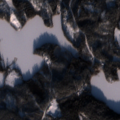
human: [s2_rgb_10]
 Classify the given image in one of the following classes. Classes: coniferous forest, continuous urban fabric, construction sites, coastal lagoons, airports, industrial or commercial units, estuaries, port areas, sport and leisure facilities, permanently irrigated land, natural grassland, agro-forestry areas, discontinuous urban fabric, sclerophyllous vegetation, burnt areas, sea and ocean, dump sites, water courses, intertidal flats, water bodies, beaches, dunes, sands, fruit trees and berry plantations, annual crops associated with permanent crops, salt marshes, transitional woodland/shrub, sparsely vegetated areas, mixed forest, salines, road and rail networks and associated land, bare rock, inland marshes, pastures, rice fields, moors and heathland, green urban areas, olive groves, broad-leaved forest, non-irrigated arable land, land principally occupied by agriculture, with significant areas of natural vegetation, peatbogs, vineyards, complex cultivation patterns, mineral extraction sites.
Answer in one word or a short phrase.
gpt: coniferous forest, mixed forest, transitional woodland/shrub, water bodies